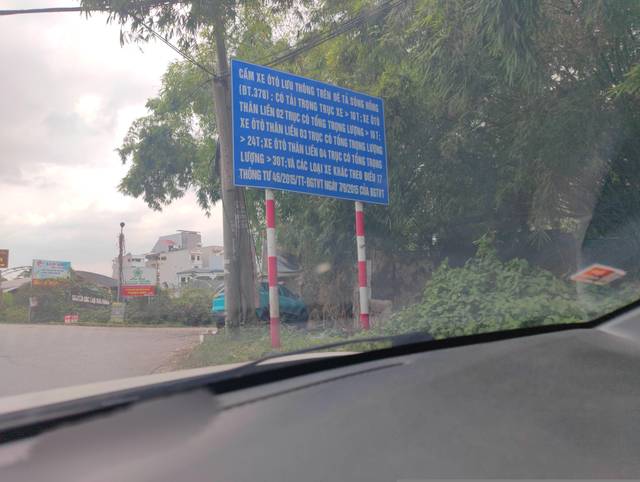
Region: Vietnam
Coordinates: 20.974, 105.92